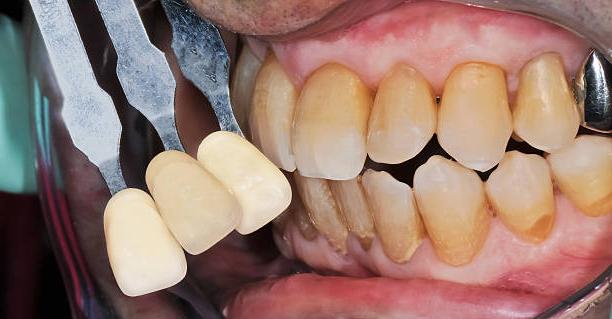
Condition: Calculus